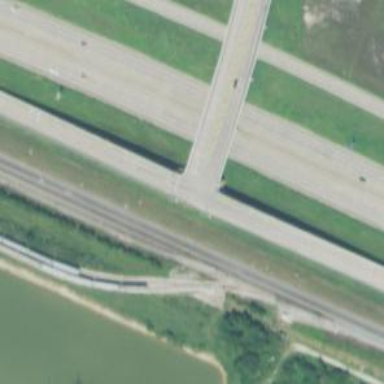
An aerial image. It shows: Viaduct bridge over secondary road with frontage road.